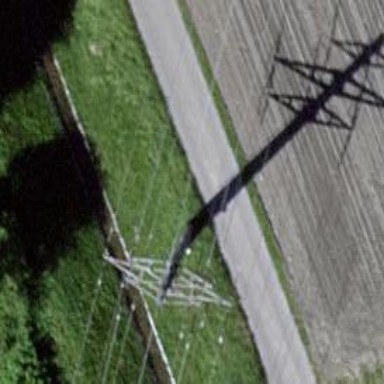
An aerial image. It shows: Power line in the image.